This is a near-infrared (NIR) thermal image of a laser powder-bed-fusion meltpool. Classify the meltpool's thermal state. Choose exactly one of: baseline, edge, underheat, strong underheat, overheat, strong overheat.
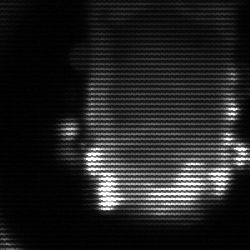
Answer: baseline